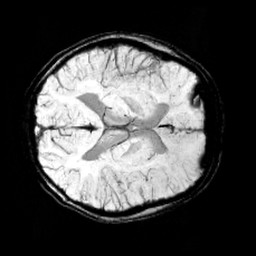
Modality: minIP
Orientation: axial
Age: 11
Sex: female
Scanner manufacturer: siemens
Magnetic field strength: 3 T
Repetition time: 0.027 s
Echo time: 0.02 s